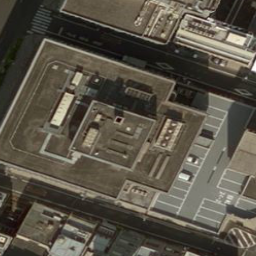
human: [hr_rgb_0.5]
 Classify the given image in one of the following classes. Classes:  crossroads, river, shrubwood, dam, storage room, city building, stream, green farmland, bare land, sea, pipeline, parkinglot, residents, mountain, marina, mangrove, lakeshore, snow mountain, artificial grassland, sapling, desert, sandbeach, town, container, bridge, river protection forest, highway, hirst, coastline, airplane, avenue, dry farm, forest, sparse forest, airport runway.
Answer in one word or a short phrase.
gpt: city building